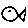
Label: fish